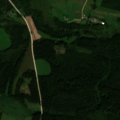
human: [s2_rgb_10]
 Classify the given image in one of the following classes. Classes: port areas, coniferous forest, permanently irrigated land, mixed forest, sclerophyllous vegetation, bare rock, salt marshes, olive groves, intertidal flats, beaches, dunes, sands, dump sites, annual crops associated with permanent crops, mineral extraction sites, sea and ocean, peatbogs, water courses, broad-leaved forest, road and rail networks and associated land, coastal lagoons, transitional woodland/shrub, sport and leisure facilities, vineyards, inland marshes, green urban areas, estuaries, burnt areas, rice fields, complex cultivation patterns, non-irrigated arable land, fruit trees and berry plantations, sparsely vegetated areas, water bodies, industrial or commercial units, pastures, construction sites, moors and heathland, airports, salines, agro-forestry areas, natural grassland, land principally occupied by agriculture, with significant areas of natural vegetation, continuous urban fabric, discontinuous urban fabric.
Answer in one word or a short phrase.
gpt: non-irrigated arable land, pastures, complex cultivation patterns, coniferous forest, mixed forest, transitional woodland/shrub